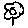
Label: flower